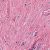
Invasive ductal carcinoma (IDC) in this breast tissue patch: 1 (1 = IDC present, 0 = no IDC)